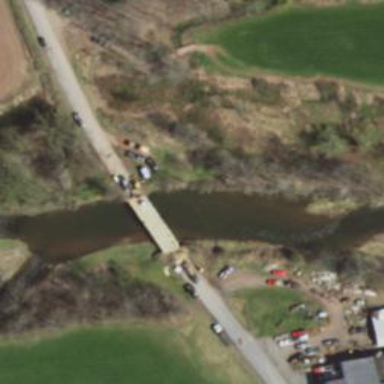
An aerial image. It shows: Unclassified road on bridge.